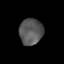
Tissue: lung
Cell type: Epithelial cells
Senescence score: 0.2324
Nuclear area (px): 602
Mean DAPI intensity: 87.9